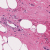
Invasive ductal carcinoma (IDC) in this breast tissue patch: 0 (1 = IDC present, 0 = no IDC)